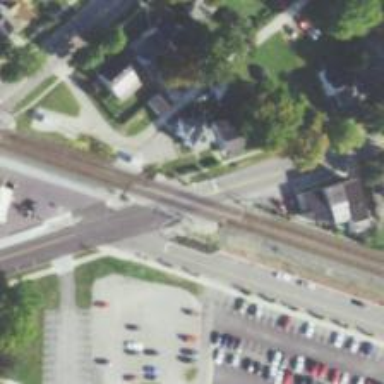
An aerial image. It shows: Railway level crossing.